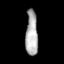
Tissue: lung
Cell type: T cells
Senescence score: 0.2365
Nuclear area (px): 538
Mean DAPI intensity: 174.052